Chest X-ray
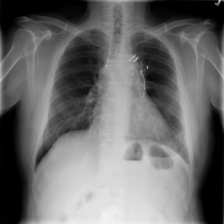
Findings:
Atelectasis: negative
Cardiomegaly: negative
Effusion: negative
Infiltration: negative
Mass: negative
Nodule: positive
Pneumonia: negative
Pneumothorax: negative
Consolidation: negative
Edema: negative
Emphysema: negative
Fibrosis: negative
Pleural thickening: negative
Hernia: negative